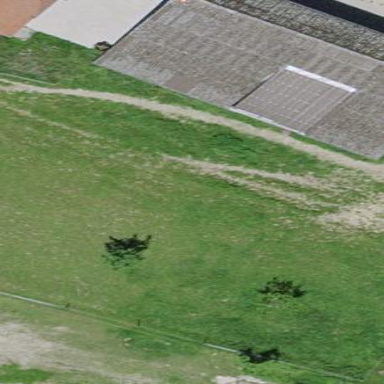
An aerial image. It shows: Shed building.